Field crop: maize
Growth stage: 2
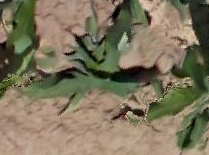
Species: maize